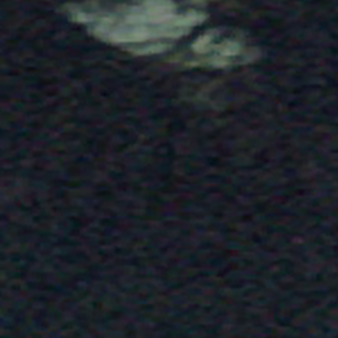
Label: other